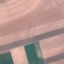
Label: AnnualCrop